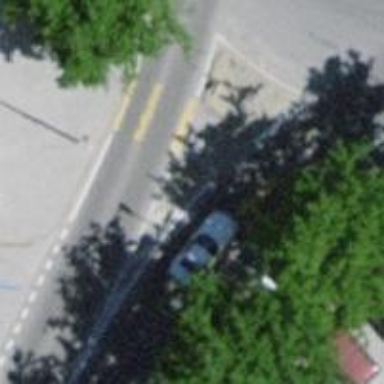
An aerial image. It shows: Uncontrolled zebra crossing with pedestrian island.